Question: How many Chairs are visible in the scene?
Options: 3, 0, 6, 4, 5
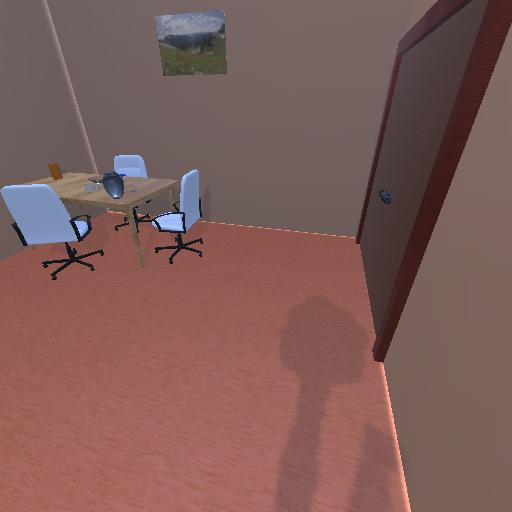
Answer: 3